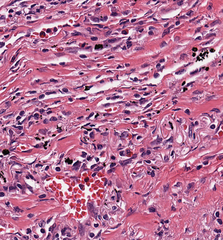
Tumor epithelial tissue: no
Tumor-associated stroma tissue: yes
Normal tissue: no